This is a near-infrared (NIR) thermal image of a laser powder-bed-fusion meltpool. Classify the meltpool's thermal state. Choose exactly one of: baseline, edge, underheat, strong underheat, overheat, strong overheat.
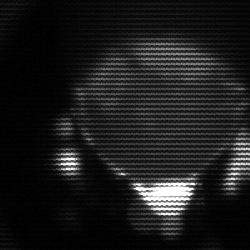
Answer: edge